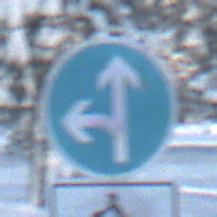
Verkehrszeichen: VorgeschriebeneFahrtrichtungGeradeausOderLinks
Zusatzzeichen unten: EinspurigeFahrzeugeFrei3
Umgebung: Outdoor, Nature
Tageszeit: MorningAfternoon
Wetter: Clear
Licht: Natural
Jahreszeit: Winter
Kontrast: LowContrast